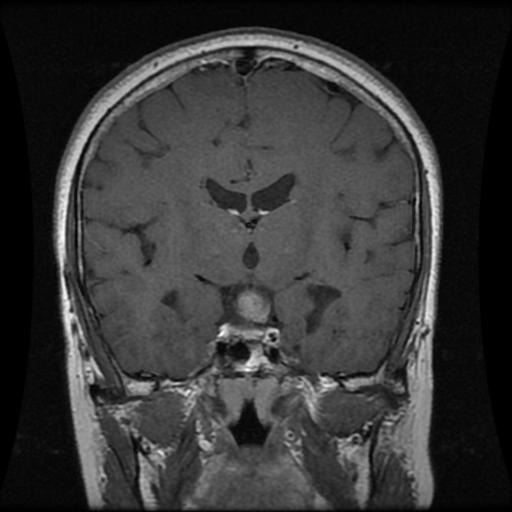
Label: pituitary